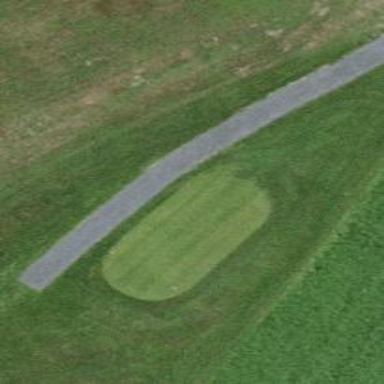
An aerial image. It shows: Grassy area designated as golf tee.